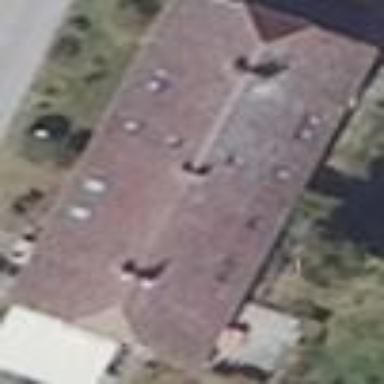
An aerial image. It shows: Detached building with half-hipped roof.